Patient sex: F
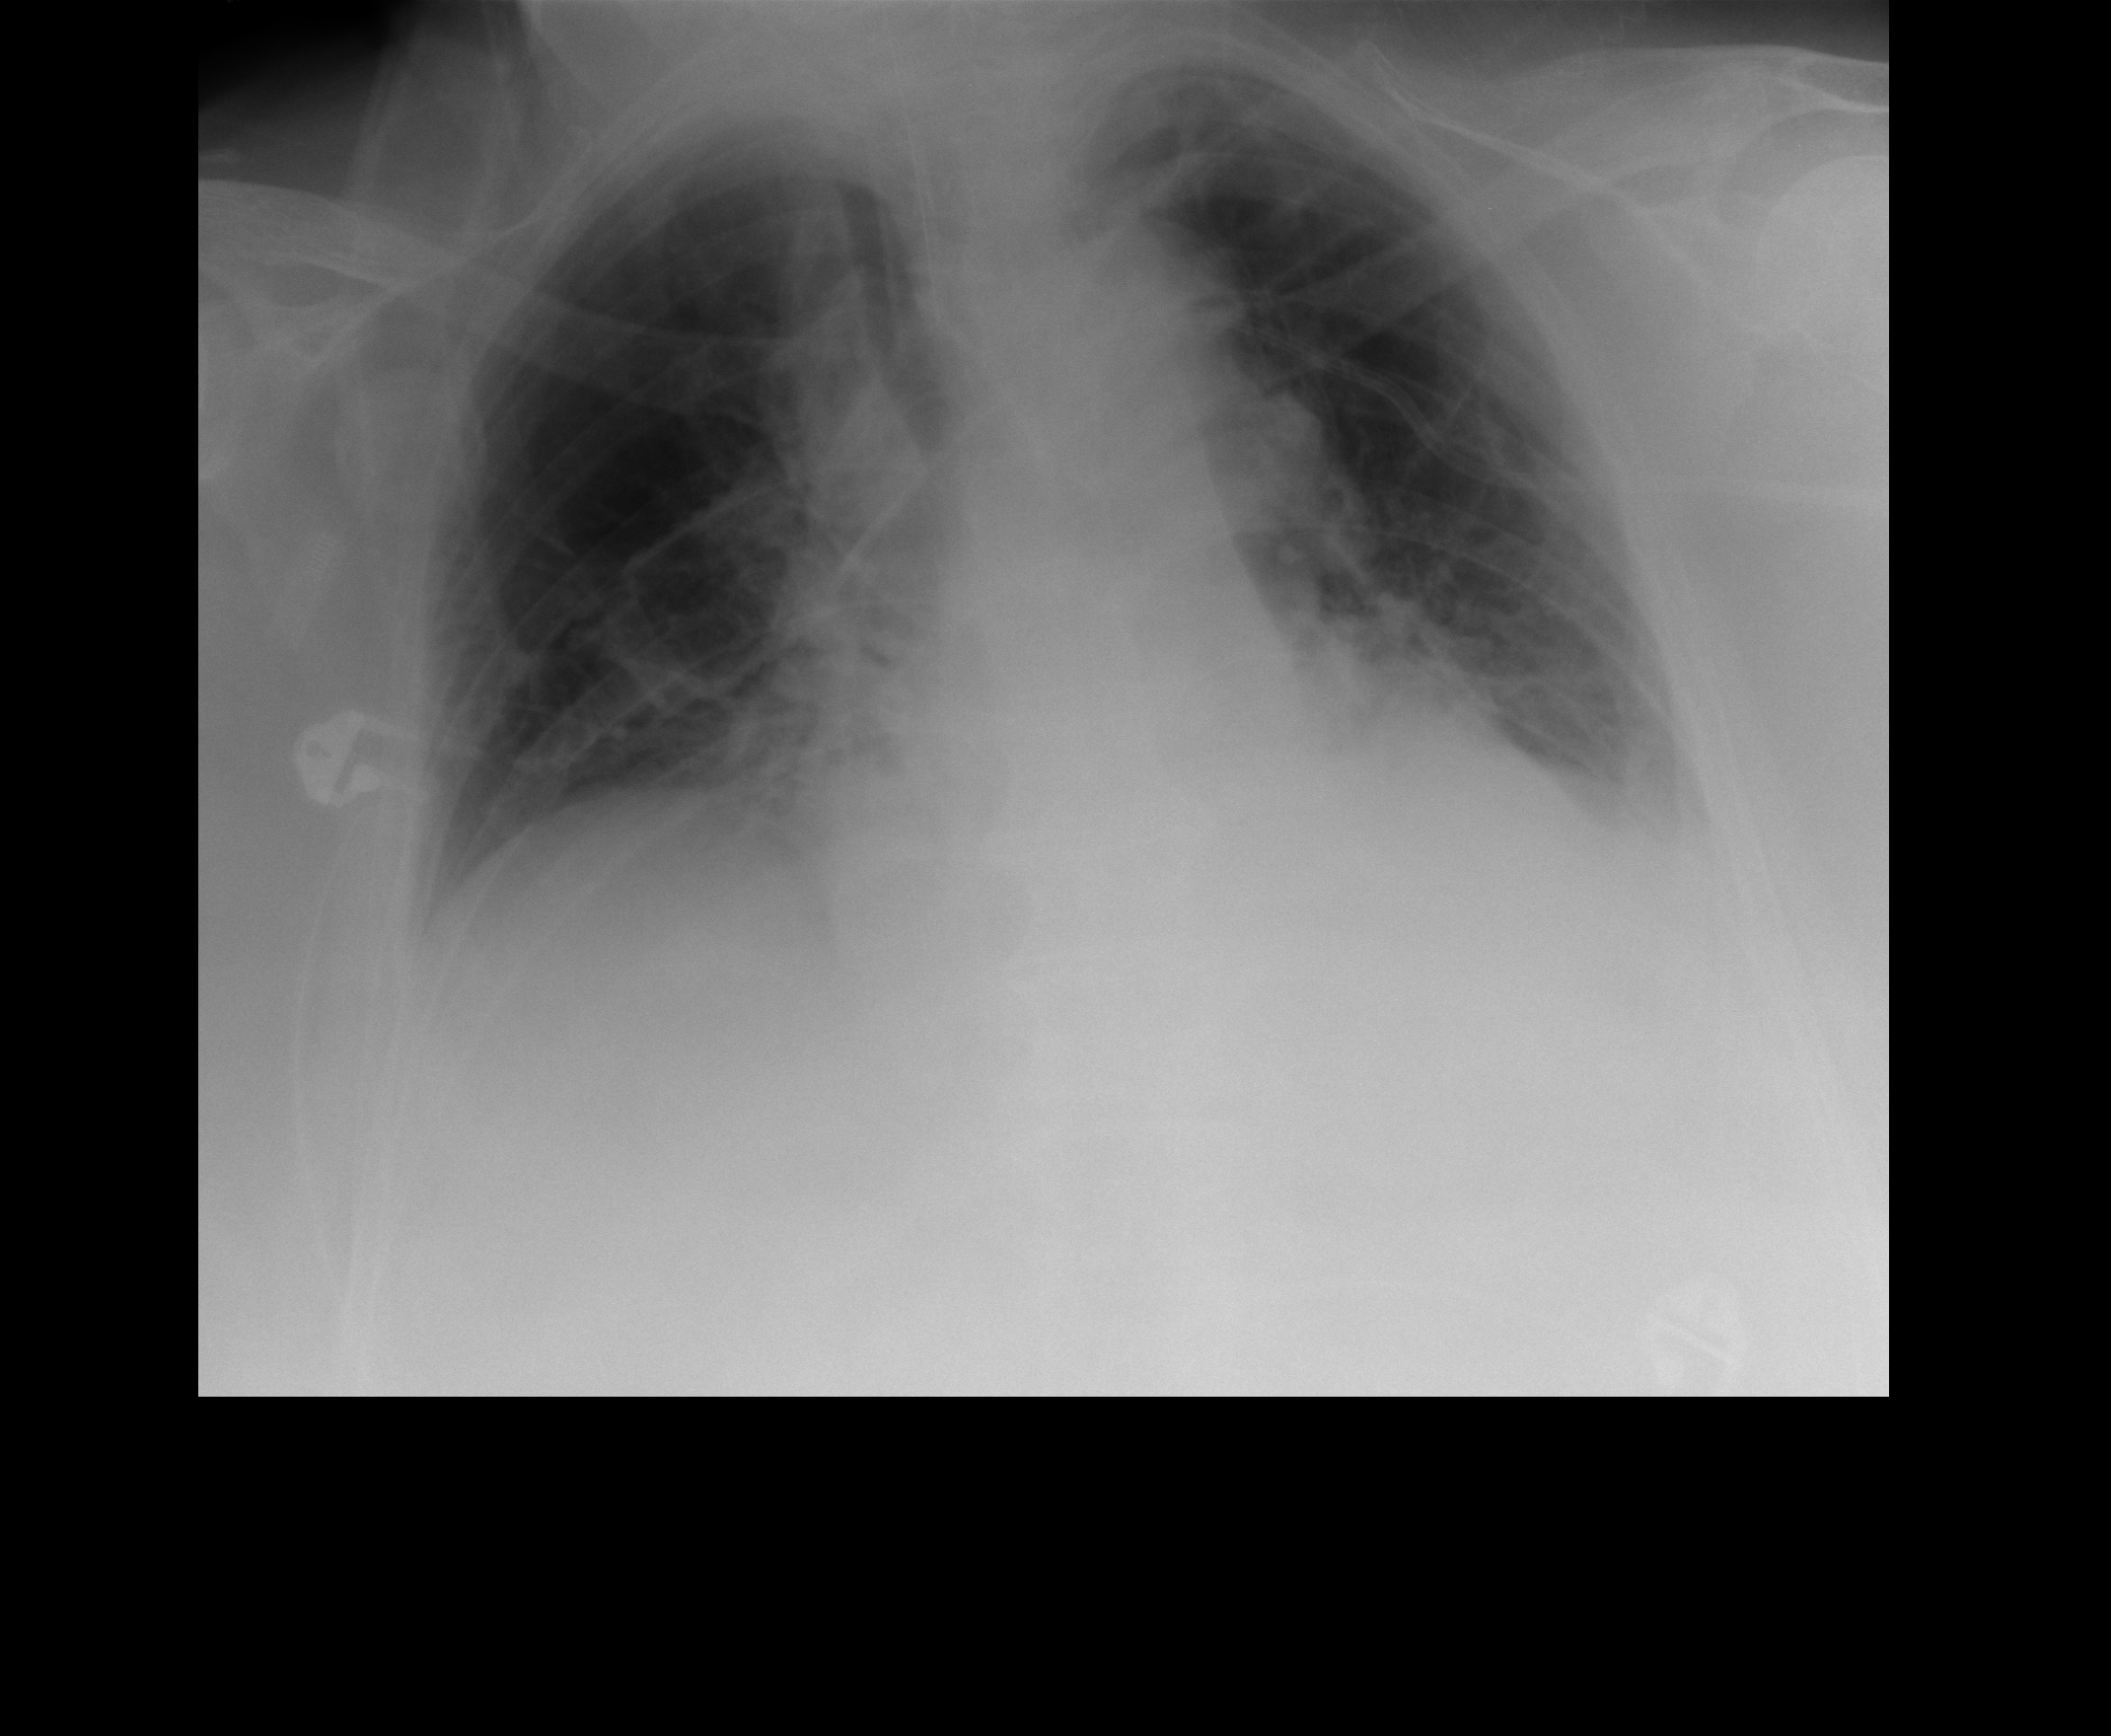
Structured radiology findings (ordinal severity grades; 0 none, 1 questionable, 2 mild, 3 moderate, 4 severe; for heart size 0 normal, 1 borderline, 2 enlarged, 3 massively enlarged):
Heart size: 0
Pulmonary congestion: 1
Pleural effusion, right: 1
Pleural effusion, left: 2
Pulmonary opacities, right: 2
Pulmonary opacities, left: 1
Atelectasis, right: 2
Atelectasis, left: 2